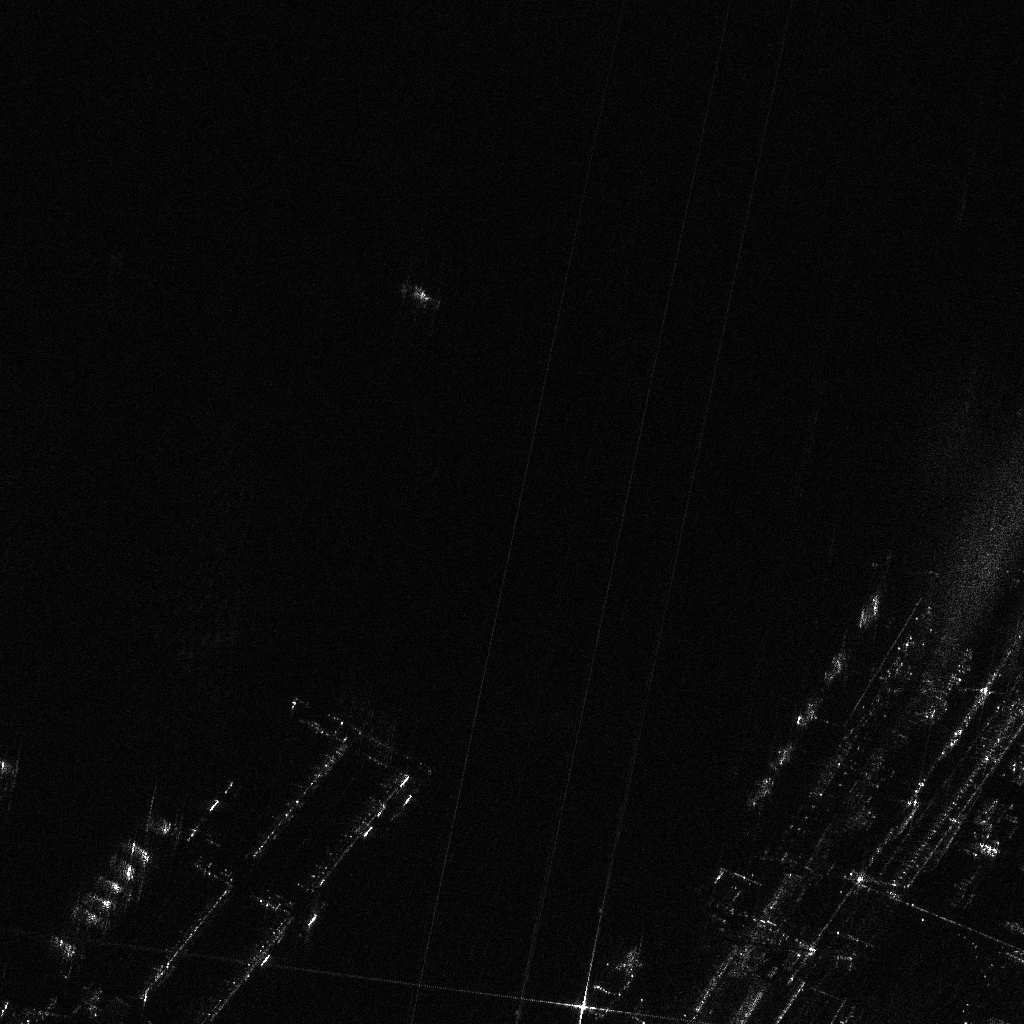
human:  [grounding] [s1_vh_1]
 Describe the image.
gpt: In the satellite image, there is  <ref>8 medium container </ref> <box>[[5, 91, 7, 92, 36], [7, 88, 9, 90, 36], [8, 87, 10, 88, 36], [9, 85, 11, 86, 36], [10, 83, 13, 85, 34], [11, 82, 14, 83, 36], [13, 79, 17, 81, 34], [10, 83, 13, 85, 35]]</box> located at bottom left,  <ref>1 medium container </ref> <box>[[39, 27, 43, 29, 34]]</box> located at top,  <ref>2 medium container </ref> <box>[[83, 58, 85, 61, 32], [80, 63, 82, 67, 33]]</box> located at right,  <ref>3 medium container </ref> <box>[[77, 68, 79, 71, 32], [75, 72, 77, 75, 32], [73, 75, 75, 78, 30]]</box> located at bottom right,  <ref>1 medium dredger </ref> <box>[[57, 91, 61, 100, 43]]</box> located at bottom.